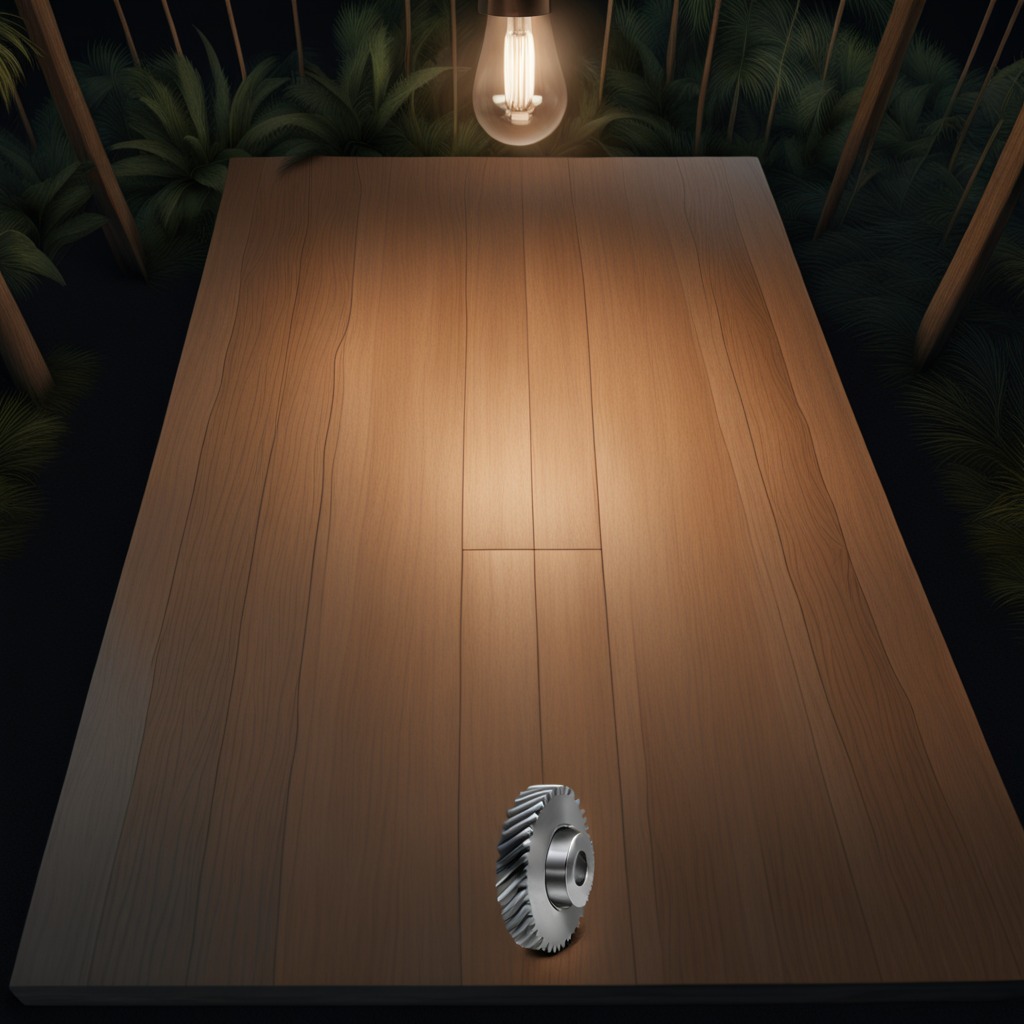
A steel gear with teeth is lying on the wooden table.